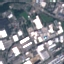
Label: Industrial